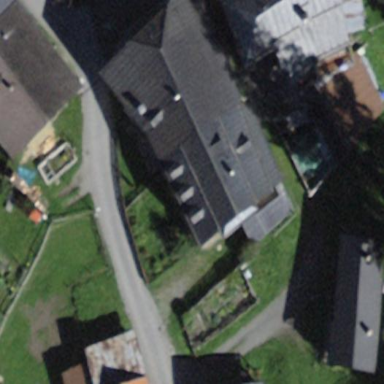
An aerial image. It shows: Building with gabled roof oriented across.